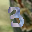
Label: 3